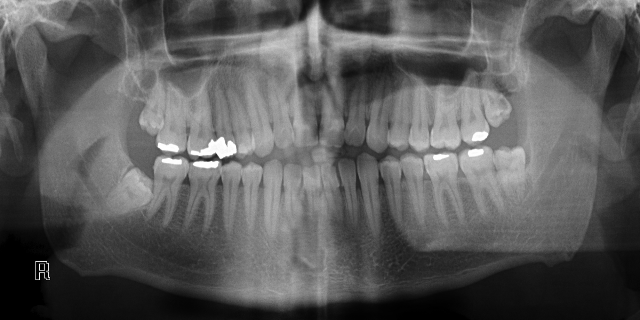
adult